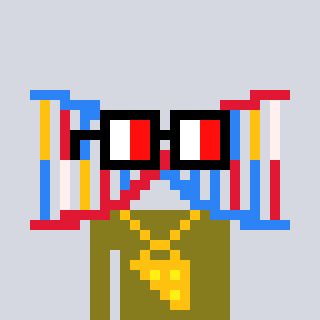
a pixel art character with square glasses with black frames and red eyes, a dna-shaped head and a gunk-colored body on a cool background